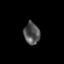
Tissue: skin
Cell type: Epithelial cells
Senescence score: 0.2748
Nuclear area (px): 335
Mean DAPI intensity: 81.994